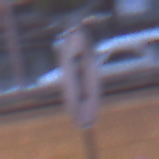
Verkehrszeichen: EndeGeschwindigkeit5
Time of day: Night
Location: Outdoor (Urban)
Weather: PartlyCloudy
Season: NotSpecified
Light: Artificial